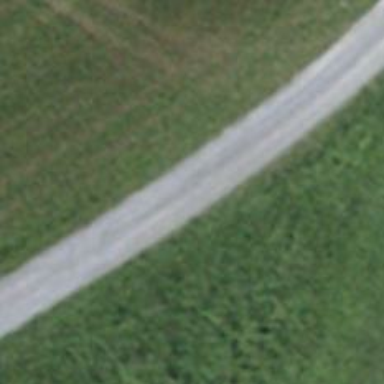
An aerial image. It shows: Service road with grade 2 tracktype suitable for agriculture.